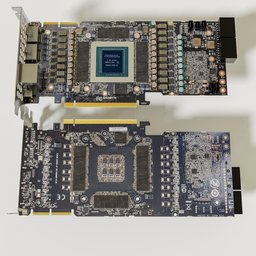
Label: electronics